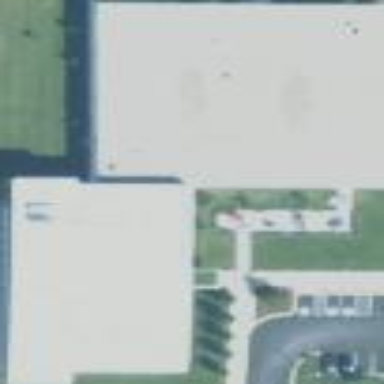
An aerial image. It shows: Industrial building painted in white. It serves both industrial and commercial purposes.